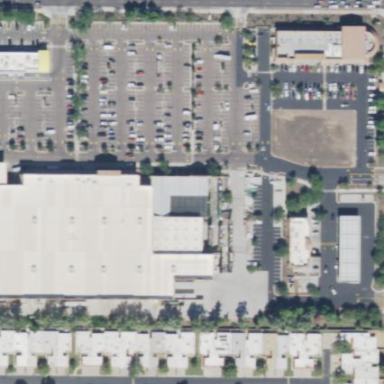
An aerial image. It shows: Retail area.